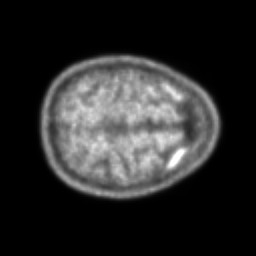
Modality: PET
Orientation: axial
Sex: female
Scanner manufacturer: ge